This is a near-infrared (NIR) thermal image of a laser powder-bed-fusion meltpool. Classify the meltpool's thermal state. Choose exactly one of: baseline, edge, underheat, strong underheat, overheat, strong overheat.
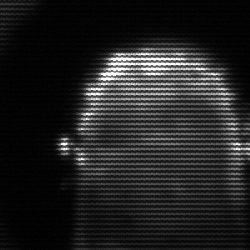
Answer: baseline